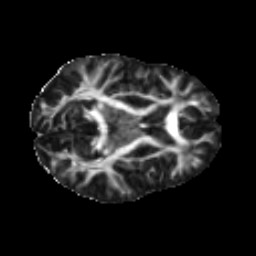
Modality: FA
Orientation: axial
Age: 29
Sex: female
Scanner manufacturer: ge
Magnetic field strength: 3 T
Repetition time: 7.8 s
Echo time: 0.0606 s